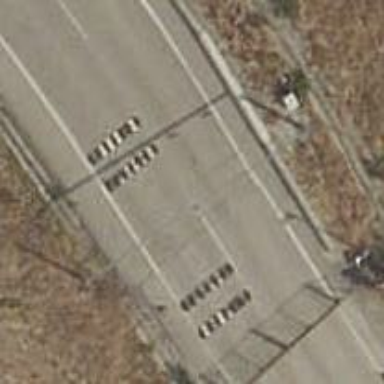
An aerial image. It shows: Traffic calming measure in place: rumble strips.